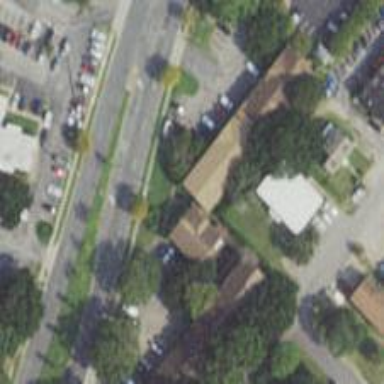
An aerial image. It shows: Commercial building.